The picture encodes a bearing's raw vibration samples as pixel intensities in a 2-D grid. Based on the visible evidence, which condition applies: normal, inner_race, outer_race, ball?
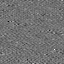
Answer: inner_race